Question: I am getting a slider next to my modal like this:

My code for the modal is:
'''
div#myModal.modal.fade.col-md-8.col-md-offset-2(tabindex="-1", role="dialog", aria-labelledby="myModalLabel" aria-hidden="true")
div.modal-content
div.modal-body
p Modal body content.
div.modal-footer
button.btn.btn-default(type="button", data-dismiss="modal") Close
'''
And I invoke the modal from 'javascript':
'''
$('#joinBtn').click(function(event) {
$('#myModal').modal({
show: true
})
});
'''
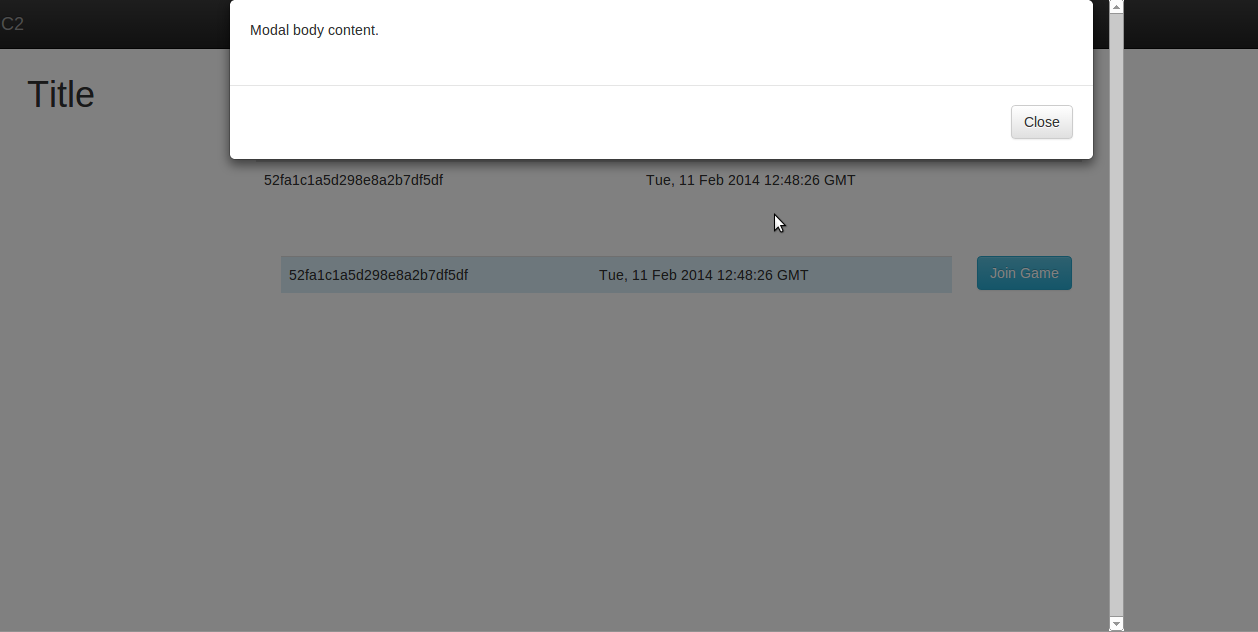
Answer: You should be able to add
'''
div#myModal.modal.fade.col-md-8.col-md-offset-2(tabindex="-1", role="dialog", aria-labelledby="myModalLabel" aria-hidden="true" style="overflow-y: auto;")
'''
or in your CSS you could add:
'''
.modal {
overflow-y: auto;
}
'''